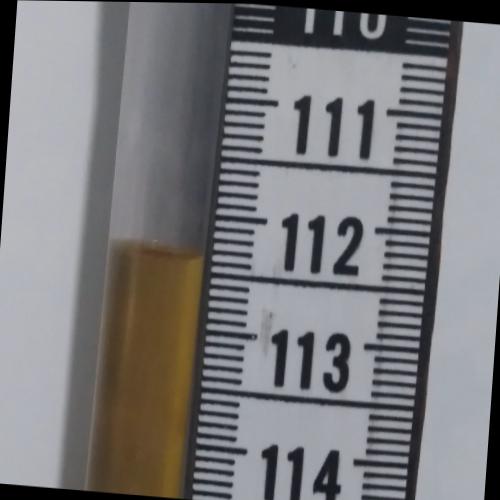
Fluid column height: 112.4 cm